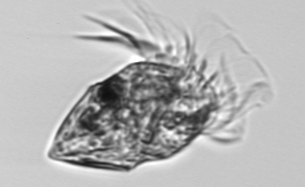
Label: Strombidium_morphotype1